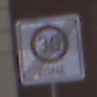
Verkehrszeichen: EndeZone30
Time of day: MorningAfternoon
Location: Outdoor (Urban)
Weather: PartlyCloudy
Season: NotSpecified
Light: Natural